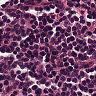
Metastatic tissue present: no